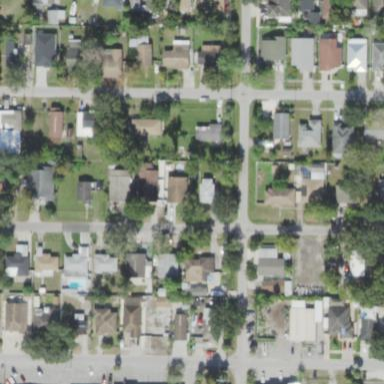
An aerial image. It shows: Residential area composed of single-family homes.